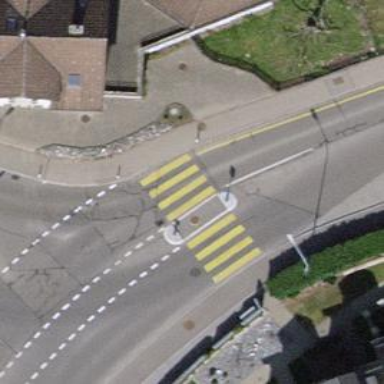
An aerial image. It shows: Uncontrolled zebra crossing with central island.